Question: I am doing a college project. I need to change the scrolling position from Horizontal to Vertical, But that's not working. Here I'm using PHP and HTML, CSS. Can any one fix my code please? I am new to css.
This is my current output:

My code:
'''
<style>
div.boxx
{
background-color:#9C0;
width:150px;
height:150px;
margin-left:20px;
text-align:center;
float:left;
}
div.boxx:hover
{
background:#333;
}
div.inside1
{
width:100px;
height:100px;
margin-left:auto;
margin-right:auto;
position:relative;
margin-top:10px;
bottom:0px;
border:solid #666;
border-width:thin;
}
div.inside2
{
width:auto;
height:40px;
margin-left:auto;
margin-right:auto;
margin-top:5px;
text-align:center;
}
div.button1
{
width:15px;
height:25px;
left:85px;
float:right;
position:absolute;
top:0px;
}
table.main_table
{
margin-left:auto;
margin-right:auto;
width:auto;
}
tr.toptr
{
background:url(images/available_gallary_top.png) no-repeat;
height:38px;
}
tr.boatamtr
{
background:url(images/available_gallary_bottam.png) no-repeat;
height:7px;
}
tr.fulltr
{
background:url(images/available_gallary_bg.png) repeat-y;
}
div.gal_cantiner
{
background-color:#09C;
width:869px;
margin-left:2px;
height:152px;
overflow:auto;
}
input.delet_gal_bt
{
width:13px;
height:13px;
background:url(images/delet_gal_bt.png) no-repeat;
border:none;
}
input.delet_gal_bt:hover
{
background:url(images/delet_gal_bt_h.png) no-repeat;
}
input.remove_gal_bt
{
width:13px;
height:13px;
background:url(images/remove_gal_bt.png) no-repeat;
border:none;
}
input.remove_gal_bt:hover
{
background:url(images/remove_gal_bt_h.png) no-repeat;
}
span.gallary_date_text
{
color:#666;
font-size:9px;
line-height:15px;
}
</style>
<?php
session_start();
include "config.php";
error_reporting(0);
echo "<br>";
$crt=0;
$sql= mysql_query("SELECT * FROM new_gallary",$con);
echo "<table class='main_table' border='0' align='center'><tr class='toptr'><td>&nbsp;</td></tr><tr class='fulltr'><td><div class='gal_cantiner' id='gal_cantiner'>";
while($row = mysql_fetch_array($sql))
{
echo "<div class='boxx' id='boxx".$crt."'><div class='inside1'><img src='".$galimg."' width='100' height='100'><div class='button1'><input type='button' class='delet_gal_bt' onclick='deleted_gallary(".$row['id'].")'/><input type='button' class='remove_gal_bt' onclick='remove_for_gallary(".$row['id'].")'/></div></div><div class='inside2'>".$row['gallary_name']."<br><span class='gallary_date_text'>".$row['gallary_date']."</span></div></div>";
$crt++;
}
echo "</div></td></tr><tr class='boatamtr'><td></td></tr></table>";
?>
'''
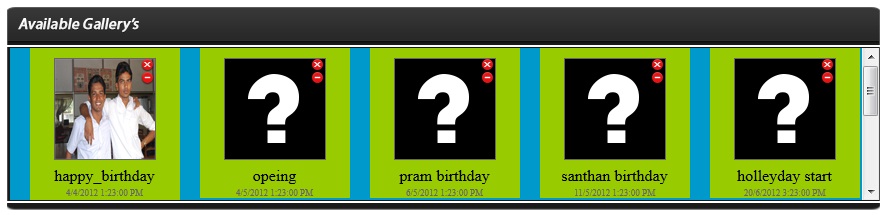
Answer: I finally found the answer. I add a new style line into the 'tr' that will inside of the loop like this:
'''
$l=$l+100;
echo"
<div class='boxx' id='boxx".$crt."' style="margin-left:".$l."px;margin-top:-160px;">
<div class='inside1'>
<img src='".$galimg."' width='100' height='100'>
<div class='button1'>
<input type='button' class='delet_gal_bt' onclick='deleted_gallary(".$row['id'].")'/>
<input type='button' class='remove_gal_bt' onclick='remove_for_gallary(".$row['id'].")'/>
</div>
</div>
<div class='inside2'>".$row['gallary_name'].">
<br>
<span class='gallary_date_text'>".$row['gallary_date']."</span>
</div>
</div>
";
style="margin-left:".$l."px; margin-top:-160px;
'''
THe Final Output:<URL>